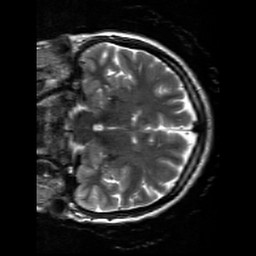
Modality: T2w
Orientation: coronal
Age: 31
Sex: female
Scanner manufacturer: siemens
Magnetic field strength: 3 T
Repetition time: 7 s
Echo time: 0.09 s